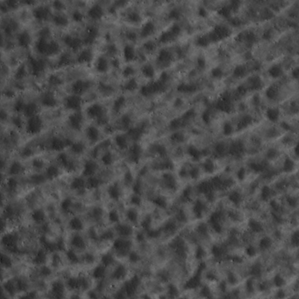
Label: non_frost